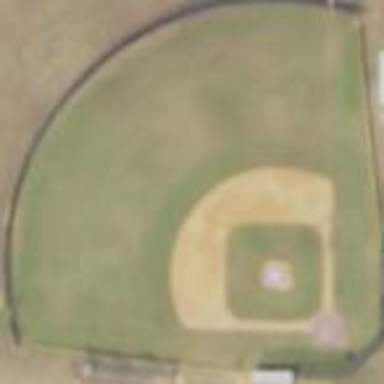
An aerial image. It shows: Baseball pitch for leisure land.